Question: My CkEditor look like see image

Can you help me please...
I want to display ckeditor like on <URL>
This issue is in active admin. I want to use ckeditor on active admin.
My Active Admin version is = 0.6.0
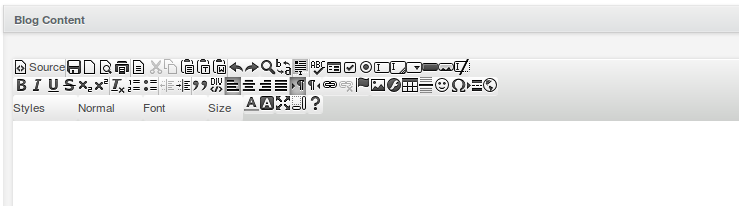
Answer: This issue is related to a change in Active Admin CSS style described in this issue:
<URL>
There is also a pull request awaiting merging: <URL>
For fix i'm using my cloned version with this diff applied:
'''
gem 'activeadmin', :git => "git@github.com:kars7e/active_admin.git"
'''
The offending CSS is the reset style which unfortunately has higher importance than CKEditor styles.
The maintainers of original repo have merged the fix and it's working correctly.